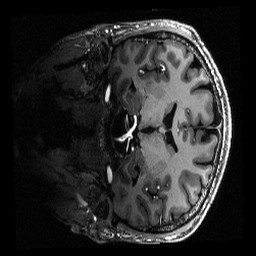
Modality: T1w
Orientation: coronal
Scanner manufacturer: siemens
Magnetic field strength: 6.98 T
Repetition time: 2.5 s
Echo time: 0.00255 s